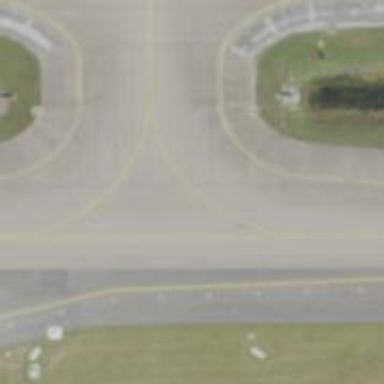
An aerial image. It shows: View of taxiway at the airport.